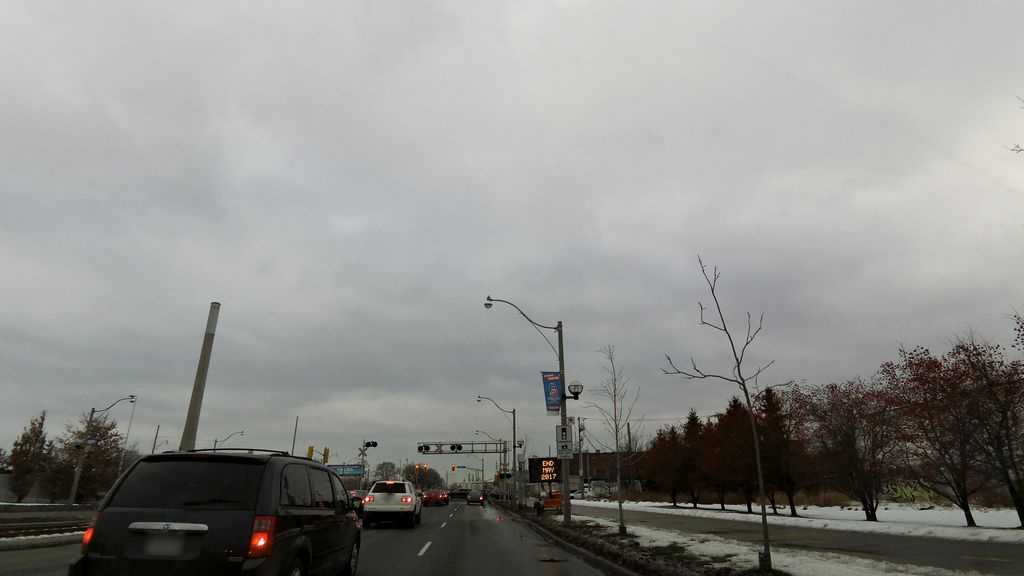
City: toronto